Question: I've created a general tree based on a Node class that has 2 pointers: next points to the node's first son , bros points to the next brother of the node.
Each node has a capacity (int) and each leaf is considered one unit of demand , the goal is to say weather or not the tree supports the demand (meaning each branch of the tree has enough capacity to supply all of the demand).
The tree building part works quite nicely but it seems there's a bug i'm missing in my supplier and recursion function. general explanation:
isSupplier(node) - checks that the node has enough capacity to support all leafs under its branch.
canDemandBeAnswered(node) - recursive function that is supposed to call isSupplier for all nodes starting with the leafs going upward.
problem is that after the recursion encounters the first leaf it gets stuck on an unknown node (at height 1 with zero sons which is impossible because if the node is a leaf the recursion isn't called!)
Hopefully someone can find something i missed , thank you!
'''
// This method checks if this node can supply all of its leafs.
bool isSupplier()
{
if ( this->isLeaf() ) { return 1;}
else
{
this->num_of_leafs = this->Count_Leafs();
Node* iter = this->next;
while ( (iter != NULL) )
{
if ( iter->isLeaf() == 0 )
{ this->num_of_leafs += iter->num_of_leafs; }
iter = iter->bros;
}
}
if (this->capacity < this->num_of_leafs) { return 0; }
else { return 1; }
}
bool canDemandBeAnswered(Node* root)
{
cout << "Height: " << root->getHeight() << " , sons: " << root->Count_Sons() << " ,bros: " << root->getNumBros() << " ,leafs: " << root->getNumLeafs() << "
";
if ( root->isLeaf() ) { return 1; }
Node* iter = root->next;
while ( iter != NULL )
{
canDemandBeAnswered(iter);
iter->getNextBro();
}
return root->isSupplier();
};
'''
The tree creation and recursive call:
'''
Node* s8 = new Node(8);
Node* s5 = new Node(5);
Node* s6 = new Node(6);
for(int i=0; i < 2 ; i++){
s6->addChild(new Node());
}
Node* s7 = new Node(7);
Node* s2 = new Node(2);
for(int i=0; i < 3 ; i++){
s2->addChild(new Node());
}
Node* s3 = new Node(3);
Node* s2_2 = new Node(2);
s2_2->addChild(new Node());
Node* s4 = new Node(4);
for(int i=0; i < 5 ; i++){
s4->addChild(new Node());
}
Node* s1 = new Node(1);
for(int i=0; i < 2 ; i++){
s1->addChild(new Node());
}
Node* s2_3 = new Node(2);
for(int i=0; i < 4 ; i++){
s2_3->addChild(new Node());
}
Node* s2_4 = new Node(2);
for(int i=0; i < 3 ; i++){
s2_4->addChild(new Node());
}
s8->addChild(s5);
s8->addChild(s6);
s5->addChild(s7);
s5->addChild(s2);
s6->addChild(s3);
s6->addChild(s2_2);
s7->addChild(s4);
s7->addChild(s1);
s3->addChild(s2_3);
s3->addChild(s2_4);
cout << "s8 height: " << s8->getHeight() << " , sons: " << s8->Count_Sons() << " , bros: " << s8->getNumBros() << " , num of leaf: " << s8->getNumLeafs() << "
";
cout << "s5 height: " << s5->getHeight() << " , sons: " << s5->Count_Sons() << " , bros: " << s5->getNumBros() << " , num of leaf: " << s5->getNumLeafs() << "
";
cout << "s6 height: " << s6->getHeight() << " , sons: " << s6->Count_Sons() << " , bros: " << s6->getNumBros() << " , num of leaf: " << s6->getNumLeafs() << "
";
cout << "s7 height: " << s7->getHeight() << " , sons: " << s7->Count_Sons() << " , bros: " << s7->getNumBros() << " , num of leaf: " << s7->getNumLeafs() << "
";
cout << "s2 height: " << s2->getHeight() << " , sons: " << s2->Count_Sons() << " , bros: " << s2->getNumBros() << " , num of leaf: " << s2->getNumLeafs() << "
";
cout << "s3 height: " << s3->getHeight() << " , sons: " << s3->Count_Sons() << " , bros: " << s3->getNumBros() << " , num of leaf: " << s3->getNumLeafs() << "
";
cout << "s2_2 height: " << s2_2->getHeight() << " , sons: " << s2_2->Count_Sons() << " , bros: " << s2_2->getNumBros() << " , num of leaf: " << s2_2->getNumLeafs() << "
";
cout << "s4 height: " << s4->getHeight() << " , sons: " << s4->Count_Sons() << " , bros: " << s4->getNumBros() << " , num of leaf: " << s4->getNumLeafs() << "
";
cout << "s1 height: " << s1->getHeight() << " , sons: " << s1->Count_Sons() << " , bros: " << s1->getNumBros() << " , num of leaf: " << s1->getNumLeafs() << "
";
cout << "s2_3 height: " << s2_3->getHeight() << " , sons: " << s2_3->Count_Sons() << " , bros: " << s2_3->getNumBros() << " , num of leaf: " << s2_3->getNumLeafs() << "
";
cout << "s2_4 height: " << s2_4->getHeight() << " , sons: " << s2_4->Count_Sons() << " , bros: " << s2_4->getNumBros() << " , num of leaf: " << s2_4->getNumLeafs() << "
";
bool ans = hw4->canDemandBeAnswered(s8);
'''
and the big finale , my debug output:

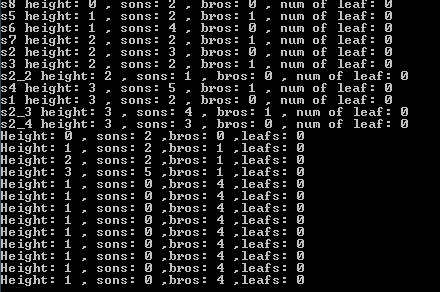
Answer: Your loop
'''
while (iter != NULL)
{
canDemandBeAnswered(iter);
iter->getNextBro();
}
'''
doesn't do anything since you never modify 'iter'.
I suspect you meant to say
'''
iter = iter->getNextBro();
'''
You're also ignoring the return value of the recursive call, which is probably not what you intended, but it's not entirely clear what it's supposed to do.